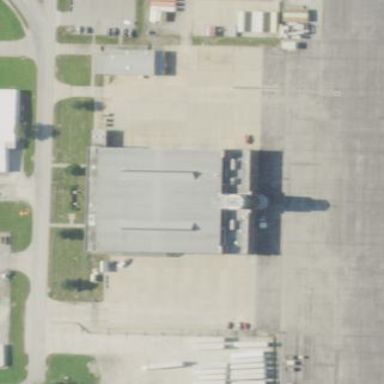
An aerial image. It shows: Hangar located at airport.